Question: I would like to add an additional item to a ggplot2 legend for the overlapping part/color of two 'geom_rect'.
Reprex:
'''
# library
library(ggplot2)
library(tidyverse)
# make colors
adjustcolor("red", alpha.f = 0.1) -> red.tra
adjustcolor("blue", alpha.f = 0.1) -> blue.tra
#get data
data <- structure(list(unclear = c(0, 0, 1, 0, 1, 1, 0, 0, 1, 0, 0, 0,
1), start = structure(c(12784, 13879, 9496, 17897, 11323, 12053,
16801, 16071, 17167, 17532, 16071, 11323, 11688), class = "Date"),
stop = structure(c(18628, 18628, 16801, 18262, 13879, 17897,
18262, 17897, 17532, 18628, 17897, 18262, 11688), class = "Date"),
group = c("R", "C", "C", "A", "A", "R", "M", "N",
"N", "O", "OB", "H", "H")), class = "data.frame", row.names = c(NA,
-13L))
#plot
ggplot(data = data)+
geom_rect(data = data %>% filter(unclear==0), aes(xmin=start, xmax=stop, ymin=0, ymax=0.7, fill="one")) +
geom_rect(data = data %>% filter(unclear==1), aes(xmin=start, xmax=stop, ymin=0, ymax=0.7, fill="two"))+
scale_fill_manual("colors",values=c(red.tra,blue.tra), labels=c("one","two"))+
facet_wrap(~group, ncol = 1, strip.position = "left")
'''

<URL>
I look for a way to add a third item to the colors legend with the color of the overlap between the transparent blue and red.
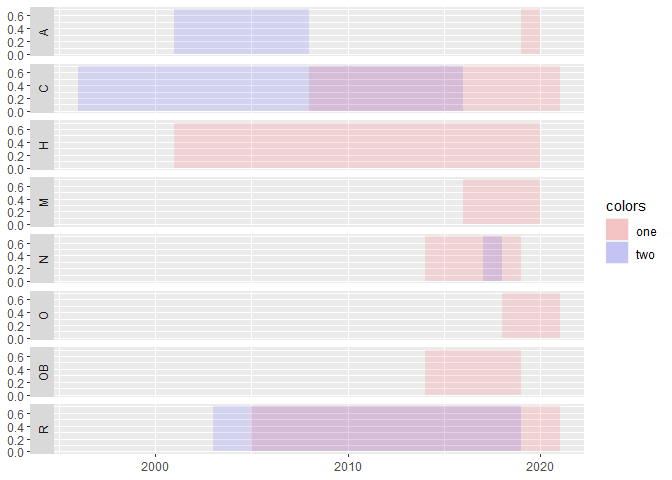
Answer: I used 'colorRampPalette' to combine 'red.tra' and 'blue.tra', put them in a gradient palette, and select the color in between them. Then I added a phantom 'geom_rect()' that doesn't actually appear anywhere, but it allows for an extra entry in the legend.
'''
# do colors
adjustcolor("red", alpha.f = 0.1) -> red.tra
adjustcolor("blue", alpha.f = 0.1) -> blue.tra
colfunc <- colorRampPalette(c(red.tra, blue.tra))
purp.tra <- colfunc(3)[2]
adjustcolor(purp.tra, alpha.f = 0.1) -> purp.tra
# plot
ggplot(data = data) +
geom_rect(data = data %>% filter(unclear==0), aes(xmin=start, xmax=stop, ymin=0, ymax=0.7, fill="one")) +
geom_rect(data = data, aes(xmin=start, xmax=stop, ymin=0, ymax=0, fill="one and a half")) +
geom_rect(data = data %>% filter(unclear==1), aes(xmin=start, xmax=stop, ymin=0, ymax=0.7, fill="two"))+
scale_fill_manual("colors",values=c(red.tra, purp.tra, blue.tra), labels=c("one", "one and a half", "two"))+
facet_wrap(~group, ncol = 1, strip.position = "left")
'''
<URL>